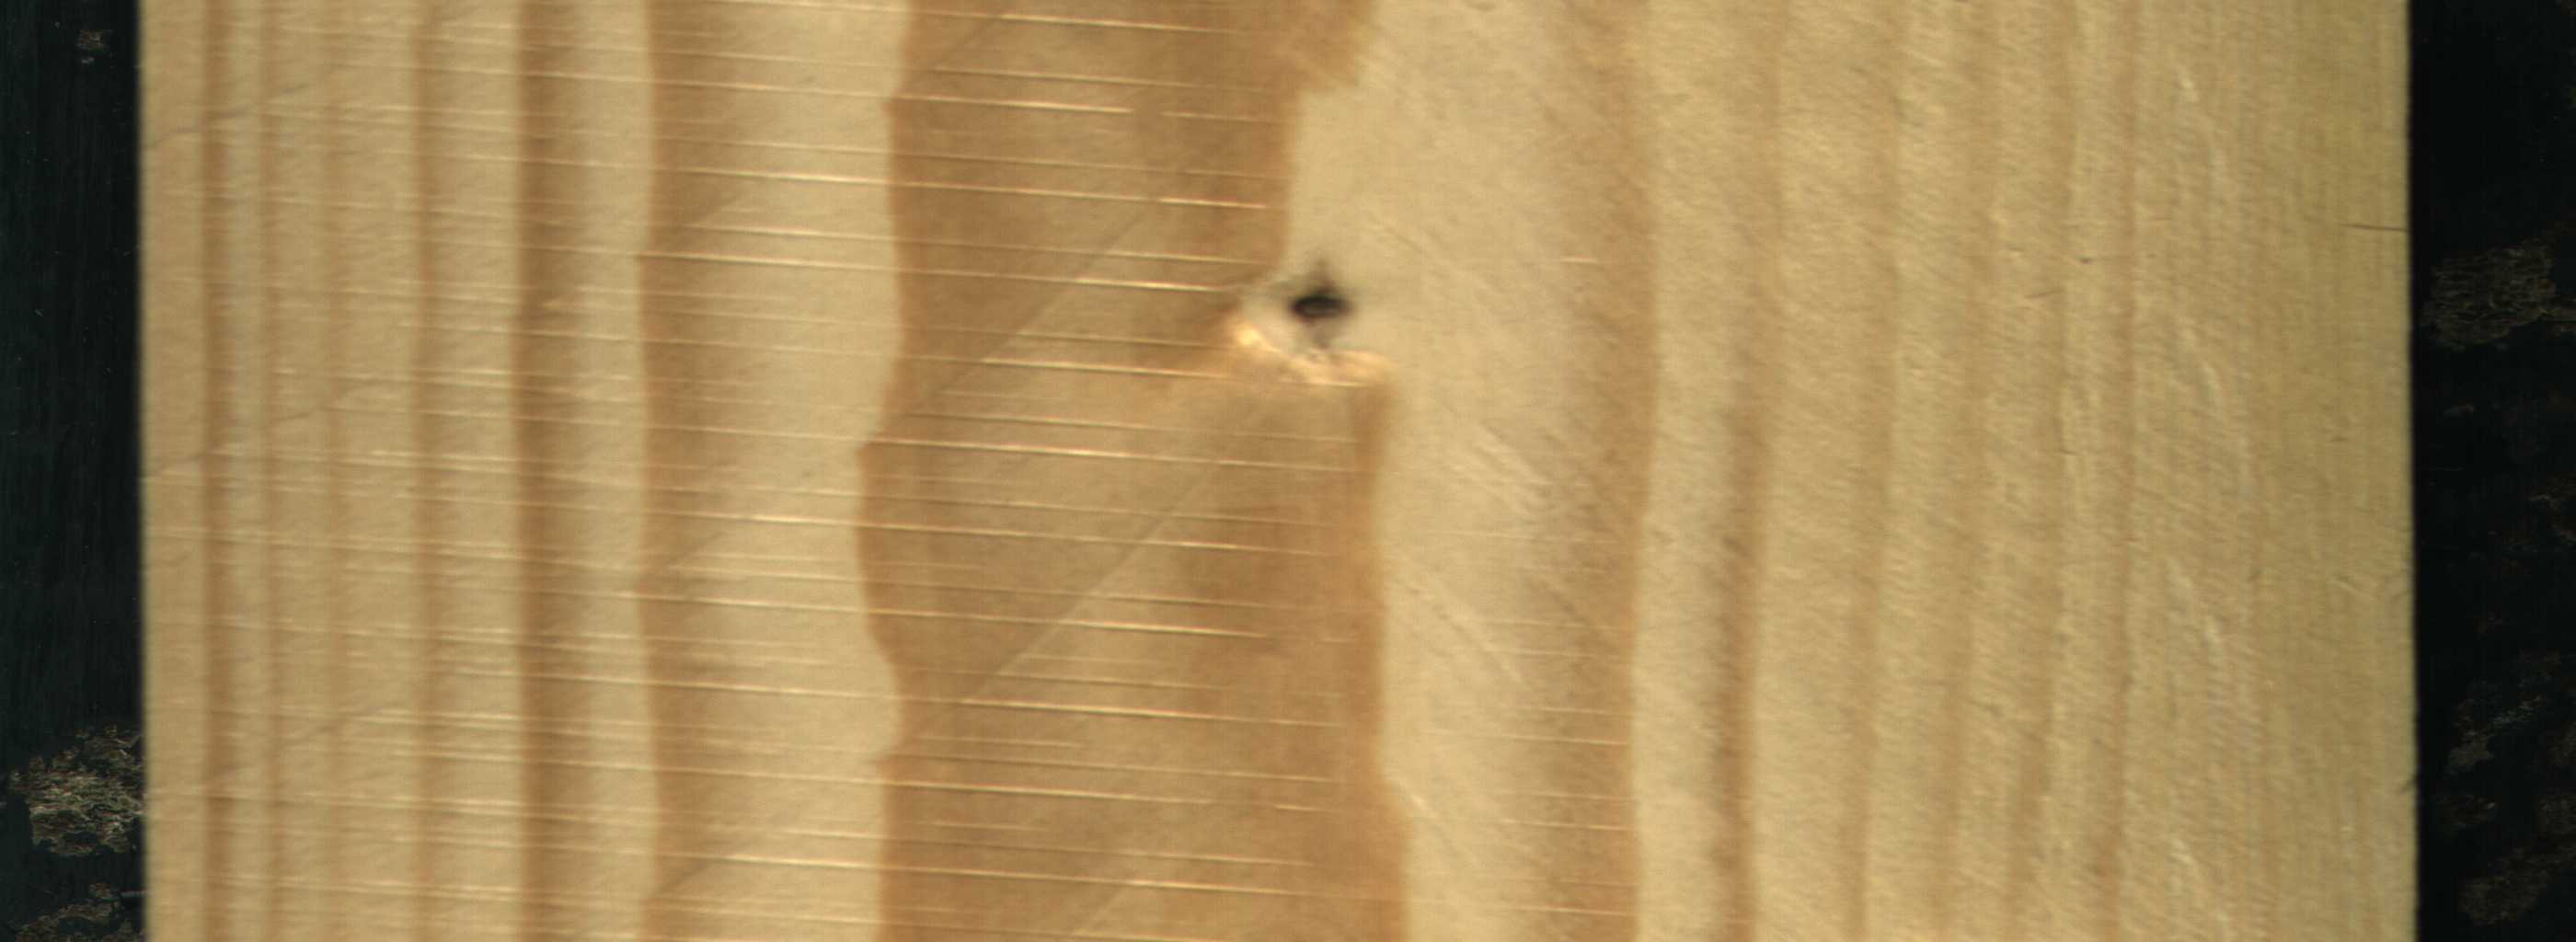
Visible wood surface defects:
Live_Knot